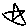
Label: star